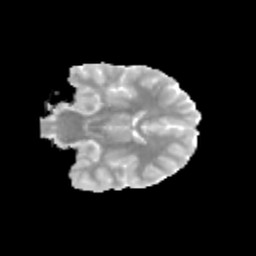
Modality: MD
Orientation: coronal
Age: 13
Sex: male
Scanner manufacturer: siemens
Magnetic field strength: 3 T
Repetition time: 3.8 s
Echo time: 0.07 s